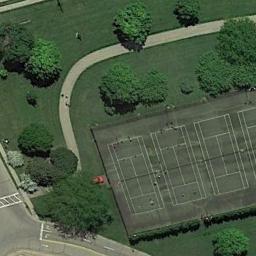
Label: tennis_court